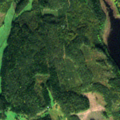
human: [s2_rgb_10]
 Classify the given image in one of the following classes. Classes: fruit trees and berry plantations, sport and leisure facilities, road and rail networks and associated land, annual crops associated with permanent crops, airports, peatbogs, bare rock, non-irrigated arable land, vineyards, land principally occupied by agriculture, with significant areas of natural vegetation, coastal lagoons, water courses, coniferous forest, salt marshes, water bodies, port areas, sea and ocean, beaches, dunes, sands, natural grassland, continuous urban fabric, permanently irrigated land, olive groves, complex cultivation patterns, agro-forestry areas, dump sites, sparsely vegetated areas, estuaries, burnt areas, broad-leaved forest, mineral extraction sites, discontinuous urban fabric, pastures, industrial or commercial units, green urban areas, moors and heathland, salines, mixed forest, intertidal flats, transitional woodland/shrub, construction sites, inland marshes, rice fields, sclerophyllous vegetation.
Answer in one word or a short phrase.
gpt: coniferous forest, transitional woodland/shrub, water bodies